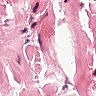
Metastatic tissue present: no